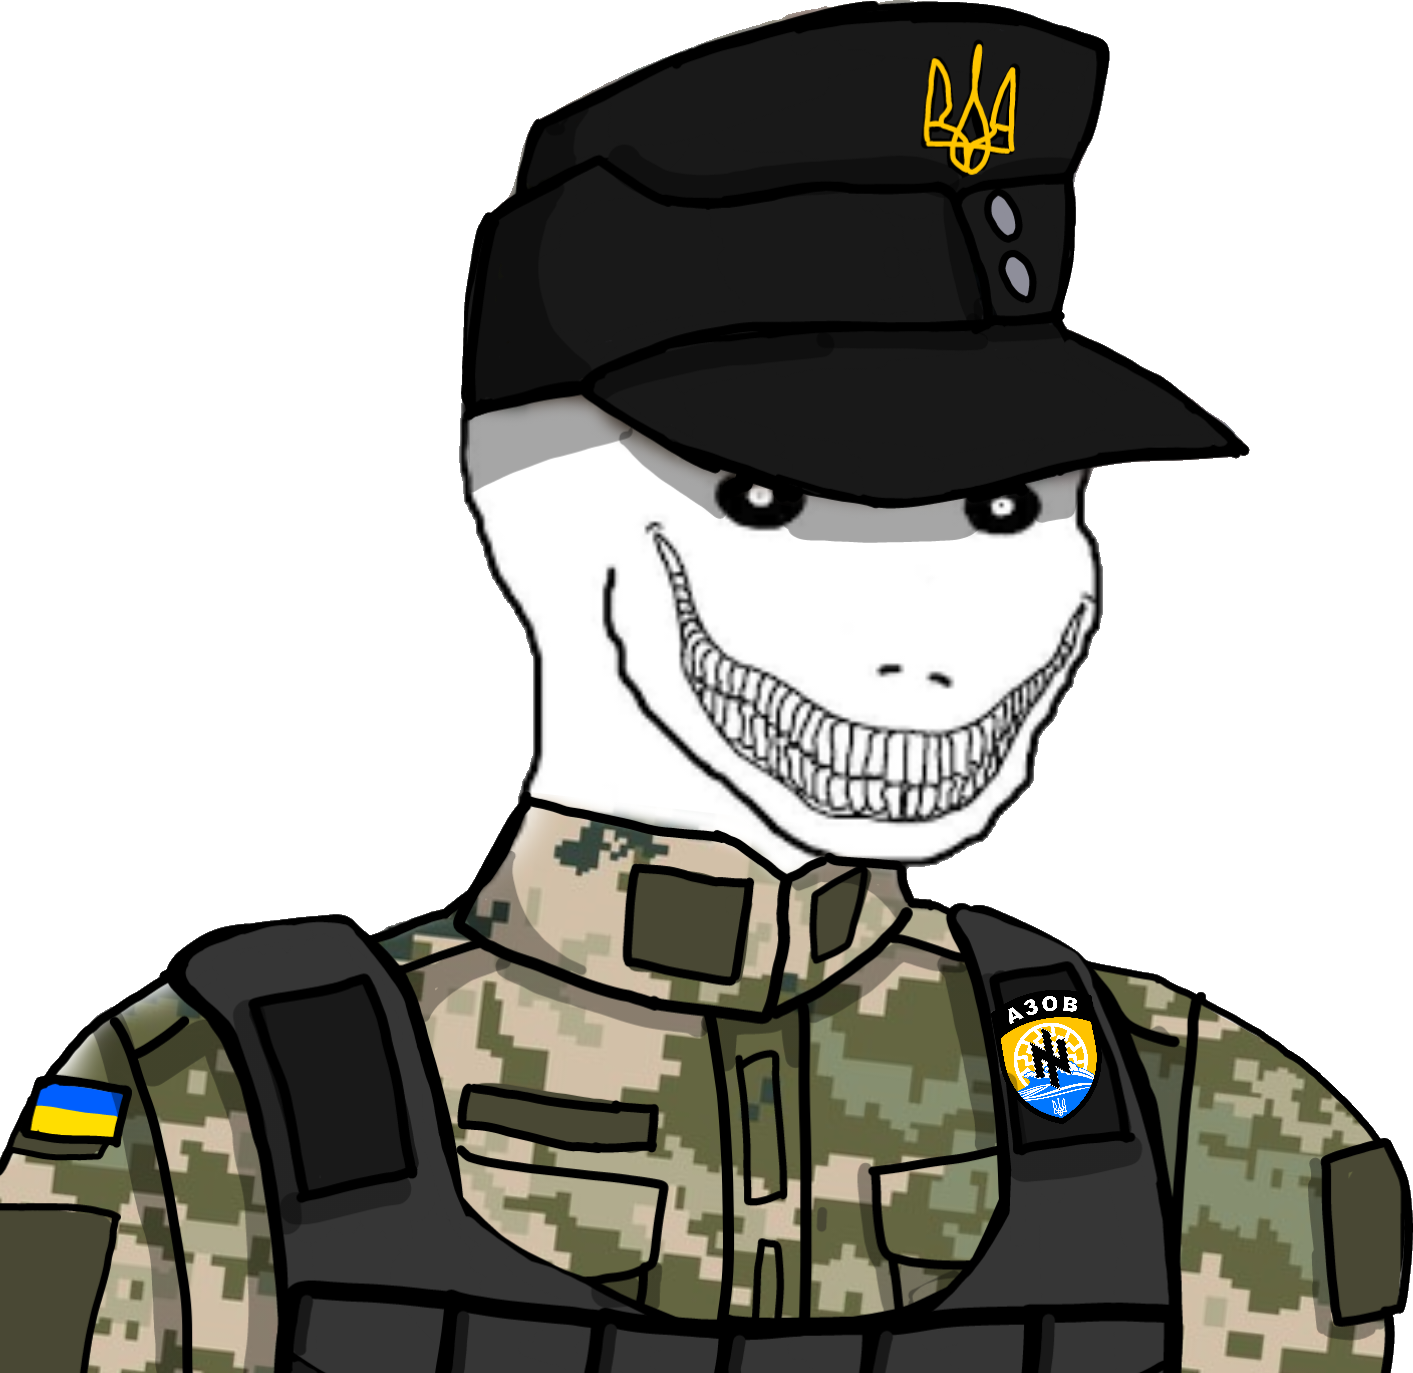
Label: 5_Oomer